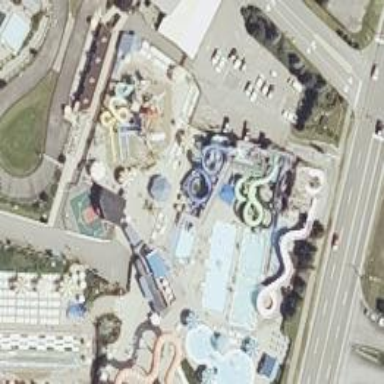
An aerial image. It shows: Water slide attraction.